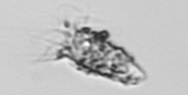
Label: Tintinnina